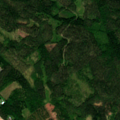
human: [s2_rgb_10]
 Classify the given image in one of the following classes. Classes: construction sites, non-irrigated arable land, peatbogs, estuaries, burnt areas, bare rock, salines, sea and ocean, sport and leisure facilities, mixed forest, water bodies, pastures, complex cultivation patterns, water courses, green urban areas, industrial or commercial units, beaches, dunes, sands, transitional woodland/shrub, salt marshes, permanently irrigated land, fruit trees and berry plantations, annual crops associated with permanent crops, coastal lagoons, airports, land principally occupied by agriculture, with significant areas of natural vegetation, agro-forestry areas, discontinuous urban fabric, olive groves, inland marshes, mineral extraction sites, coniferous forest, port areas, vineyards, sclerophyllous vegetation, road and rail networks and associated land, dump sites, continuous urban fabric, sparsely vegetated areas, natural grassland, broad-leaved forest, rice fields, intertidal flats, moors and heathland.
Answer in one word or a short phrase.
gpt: non-irrigated arable land, coniferous forest, mixed forest, transitional woodland/shrub